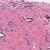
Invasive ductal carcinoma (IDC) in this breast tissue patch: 1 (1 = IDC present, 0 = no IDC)